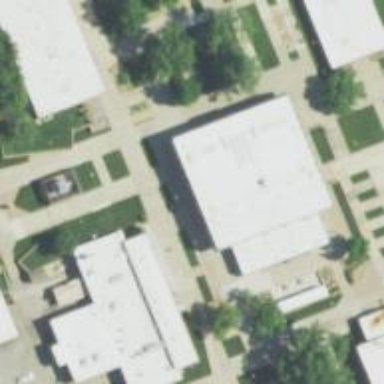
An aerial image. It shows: College building.